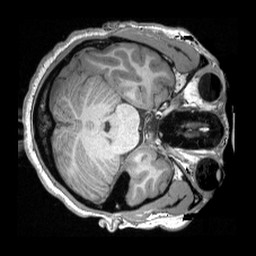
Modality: T1w
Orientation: axial
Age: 19
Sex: female
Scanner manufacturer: siemens
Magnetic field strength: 3 T
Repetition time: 2.3 s
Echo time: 0.00308 s